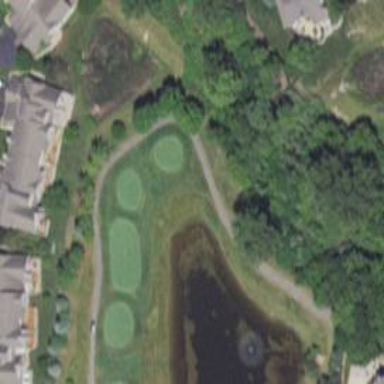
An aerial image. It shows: Path for golf carts.